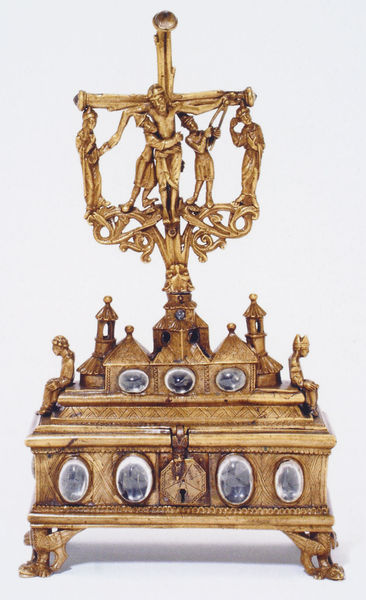
Titel: Heiliges Grab mit Kreuzabnahme
Institution: London, Victoria and Albert Museum
Schlagwörter: mann, menschen, schmuck, schloss, ornament, trauer, kirche, gold, reich, sitzend, perlen, oval, statue, füße, bilder, sitz, italien, dächer, figuren, foto, truhe, dose, kreuz, religion, jungfrau, kreise, schachtel, altar, intarsien, kristall, christus, jesus, kreuzabnahme, kreuzigung, christlich, kruzifix, schlüssel, schatulle, jünger, kunsthandwerk, kästchen, behälter, reliquie, wertvoll, zelt, bergkristall, apostel, gemme, reliquiar, ottonik, schattule, schatule, jesus am kreuz, goldschmiede, jesus am kreiz, dachzelt